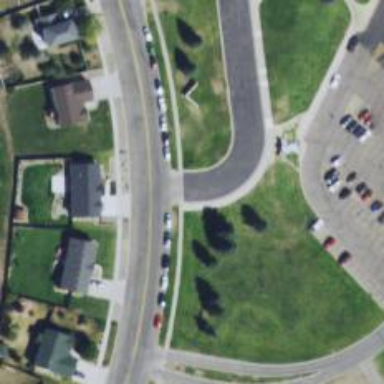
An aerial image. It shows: Entrance to school.